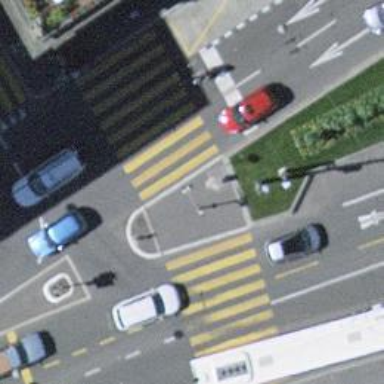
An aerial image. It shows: Crossing equipped with traffic signals. It is zebra crossing.